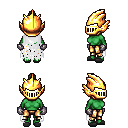
a pixel art fantasy rpg character, female body template, orc, green skin, white tattered cape, gold greaves, gray short topknot hairstyle, gold helm, metal gloves, gray slippers, four views (front, back, left, right), 2x2 character sprite sheet, small pixel art, hard edges, no anti-aliasing